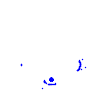
Particle: electron